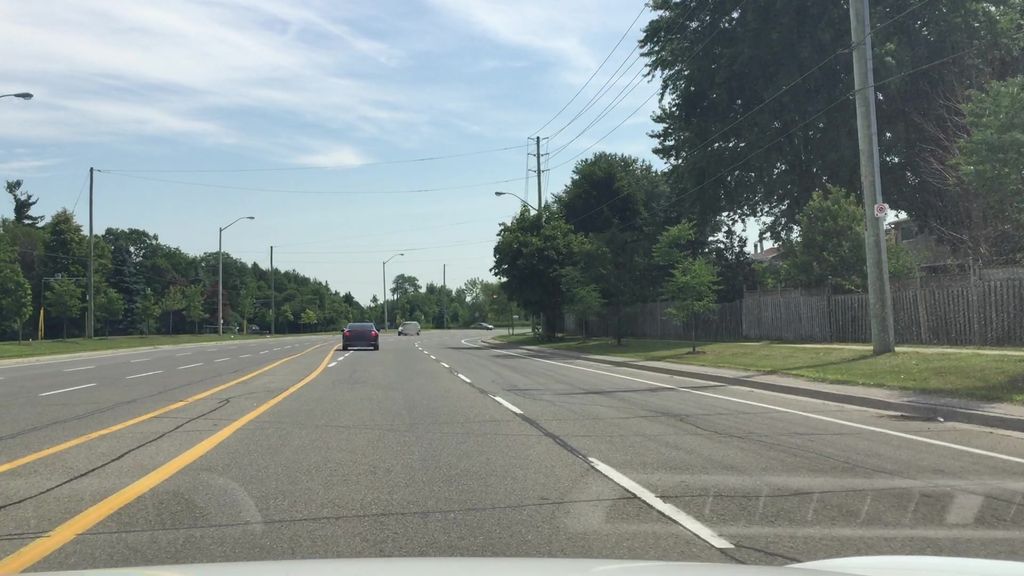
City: toronto